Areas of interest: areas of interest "Wuhan Heaven and Earth"
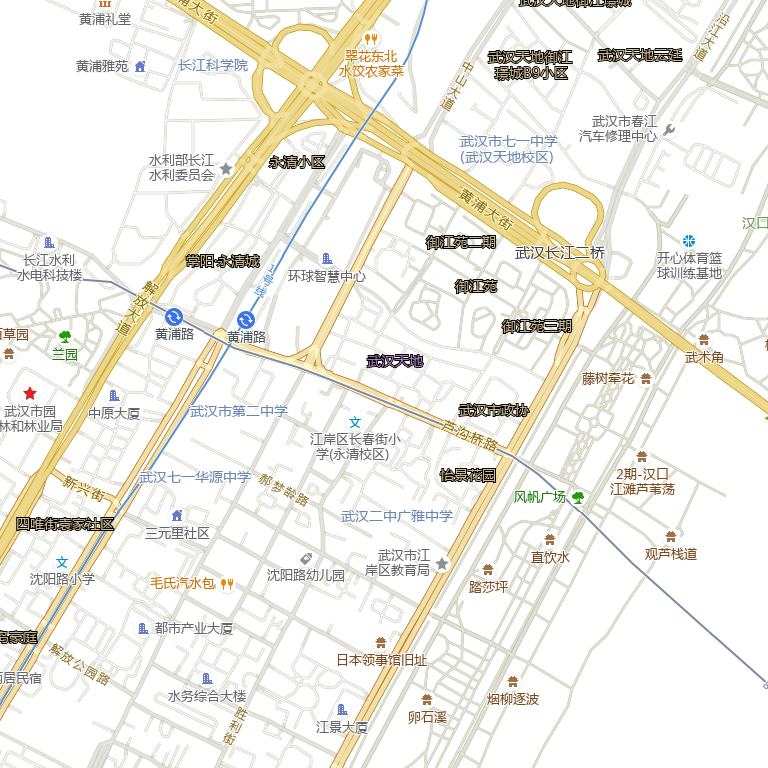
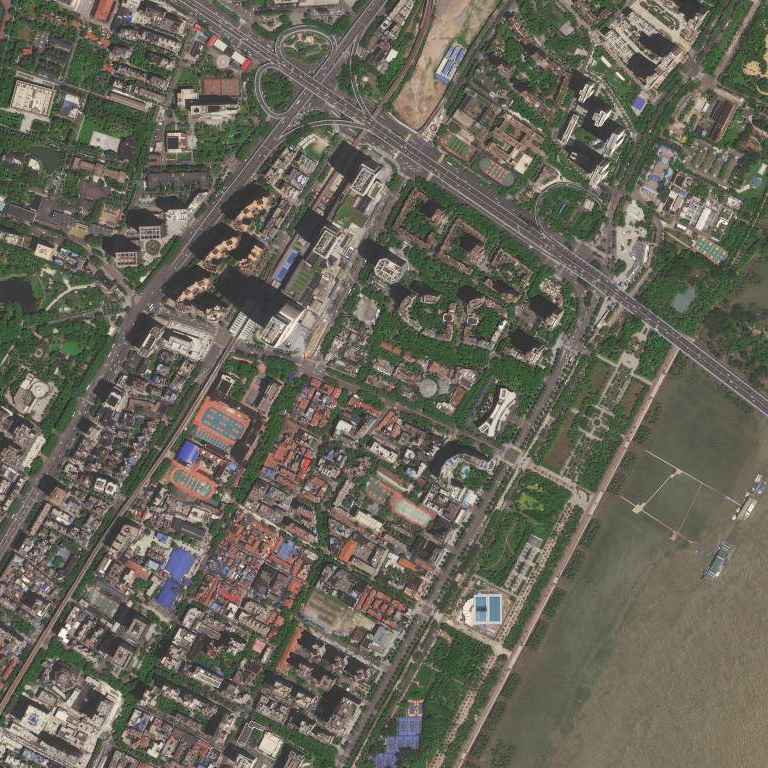